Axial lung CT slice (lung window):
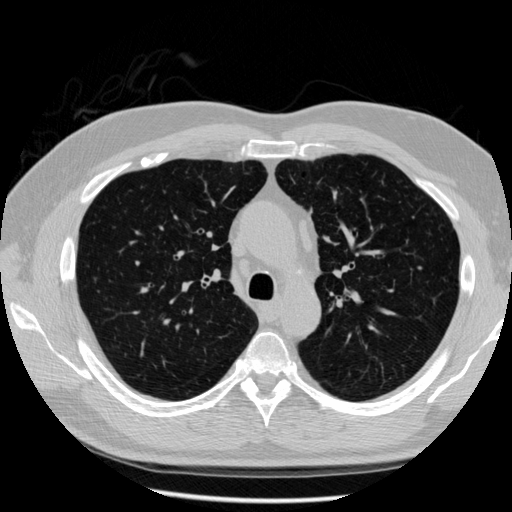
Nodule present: no